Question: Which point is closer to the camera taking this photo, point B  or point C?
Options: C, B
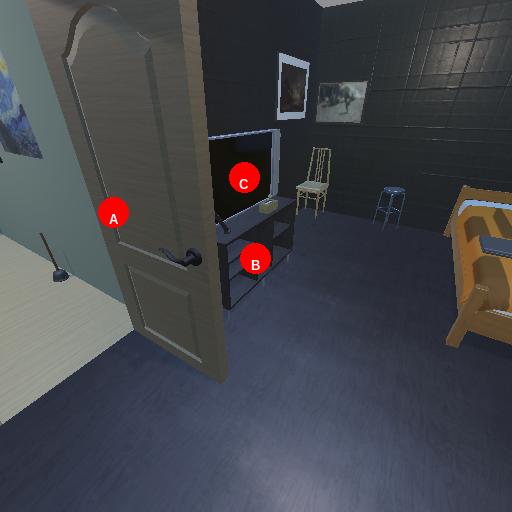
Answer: C